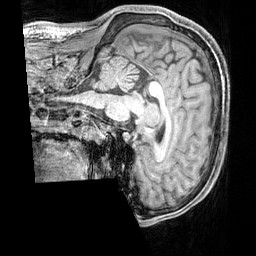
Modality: T1w
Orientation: sagittal
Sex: male
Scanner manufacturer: siemens
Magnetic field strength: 3 T
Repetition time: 2.3 s
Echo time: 0.00226 s